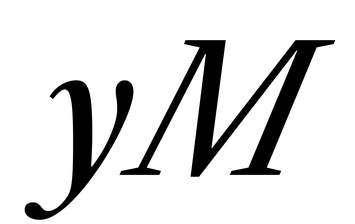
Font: LibreCaslonText-Italic_Italic